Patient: sex M, age 78
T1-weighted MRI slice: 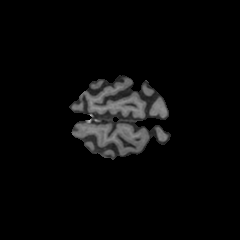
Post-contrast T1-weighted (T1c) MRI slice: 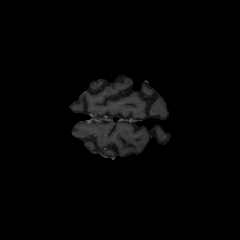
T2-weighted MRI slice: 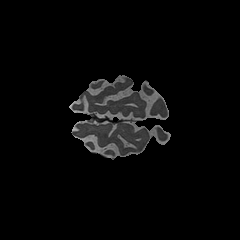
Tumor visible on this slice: no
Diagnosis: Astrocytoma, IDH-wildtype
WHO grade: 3